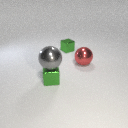
small green metal cube below large gray metal sphere